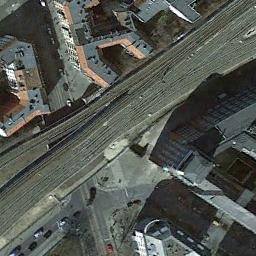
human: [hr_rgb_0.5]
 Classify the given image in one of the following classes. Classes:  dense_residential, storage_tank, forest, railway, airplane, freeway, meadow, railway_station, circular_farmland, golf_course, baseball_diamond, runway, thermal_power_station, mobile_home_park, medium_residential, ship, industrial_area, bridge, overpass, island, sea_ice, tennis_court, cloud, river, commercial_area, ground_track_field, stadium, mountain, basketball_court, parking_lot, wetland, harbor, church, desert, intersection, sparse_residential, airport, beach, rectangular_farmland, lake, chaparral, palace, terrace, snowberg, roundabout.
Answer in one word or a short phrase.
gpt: railway